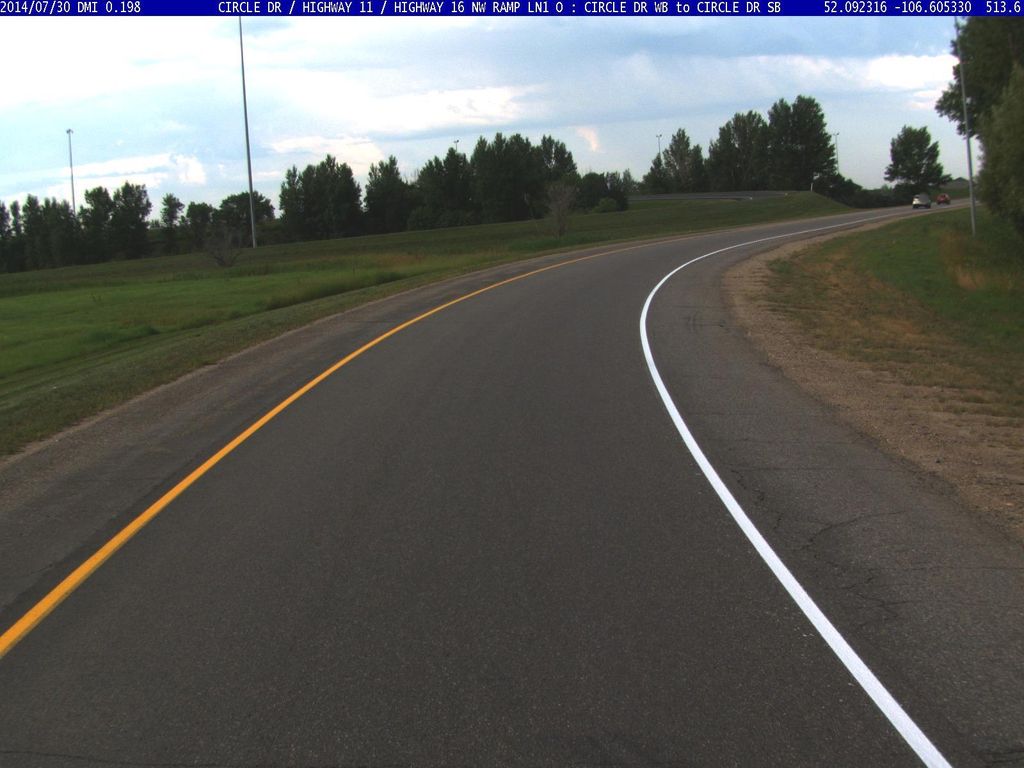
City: saskatoon